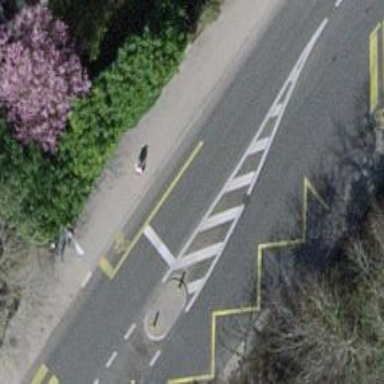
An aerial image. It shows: Public transport stop position.